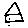
Label: house